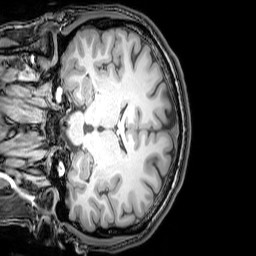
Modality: T1w
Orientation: coronal
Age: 24
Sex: male
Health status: healthy
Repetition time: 0.081 s
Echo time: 0.037 s